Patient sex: M
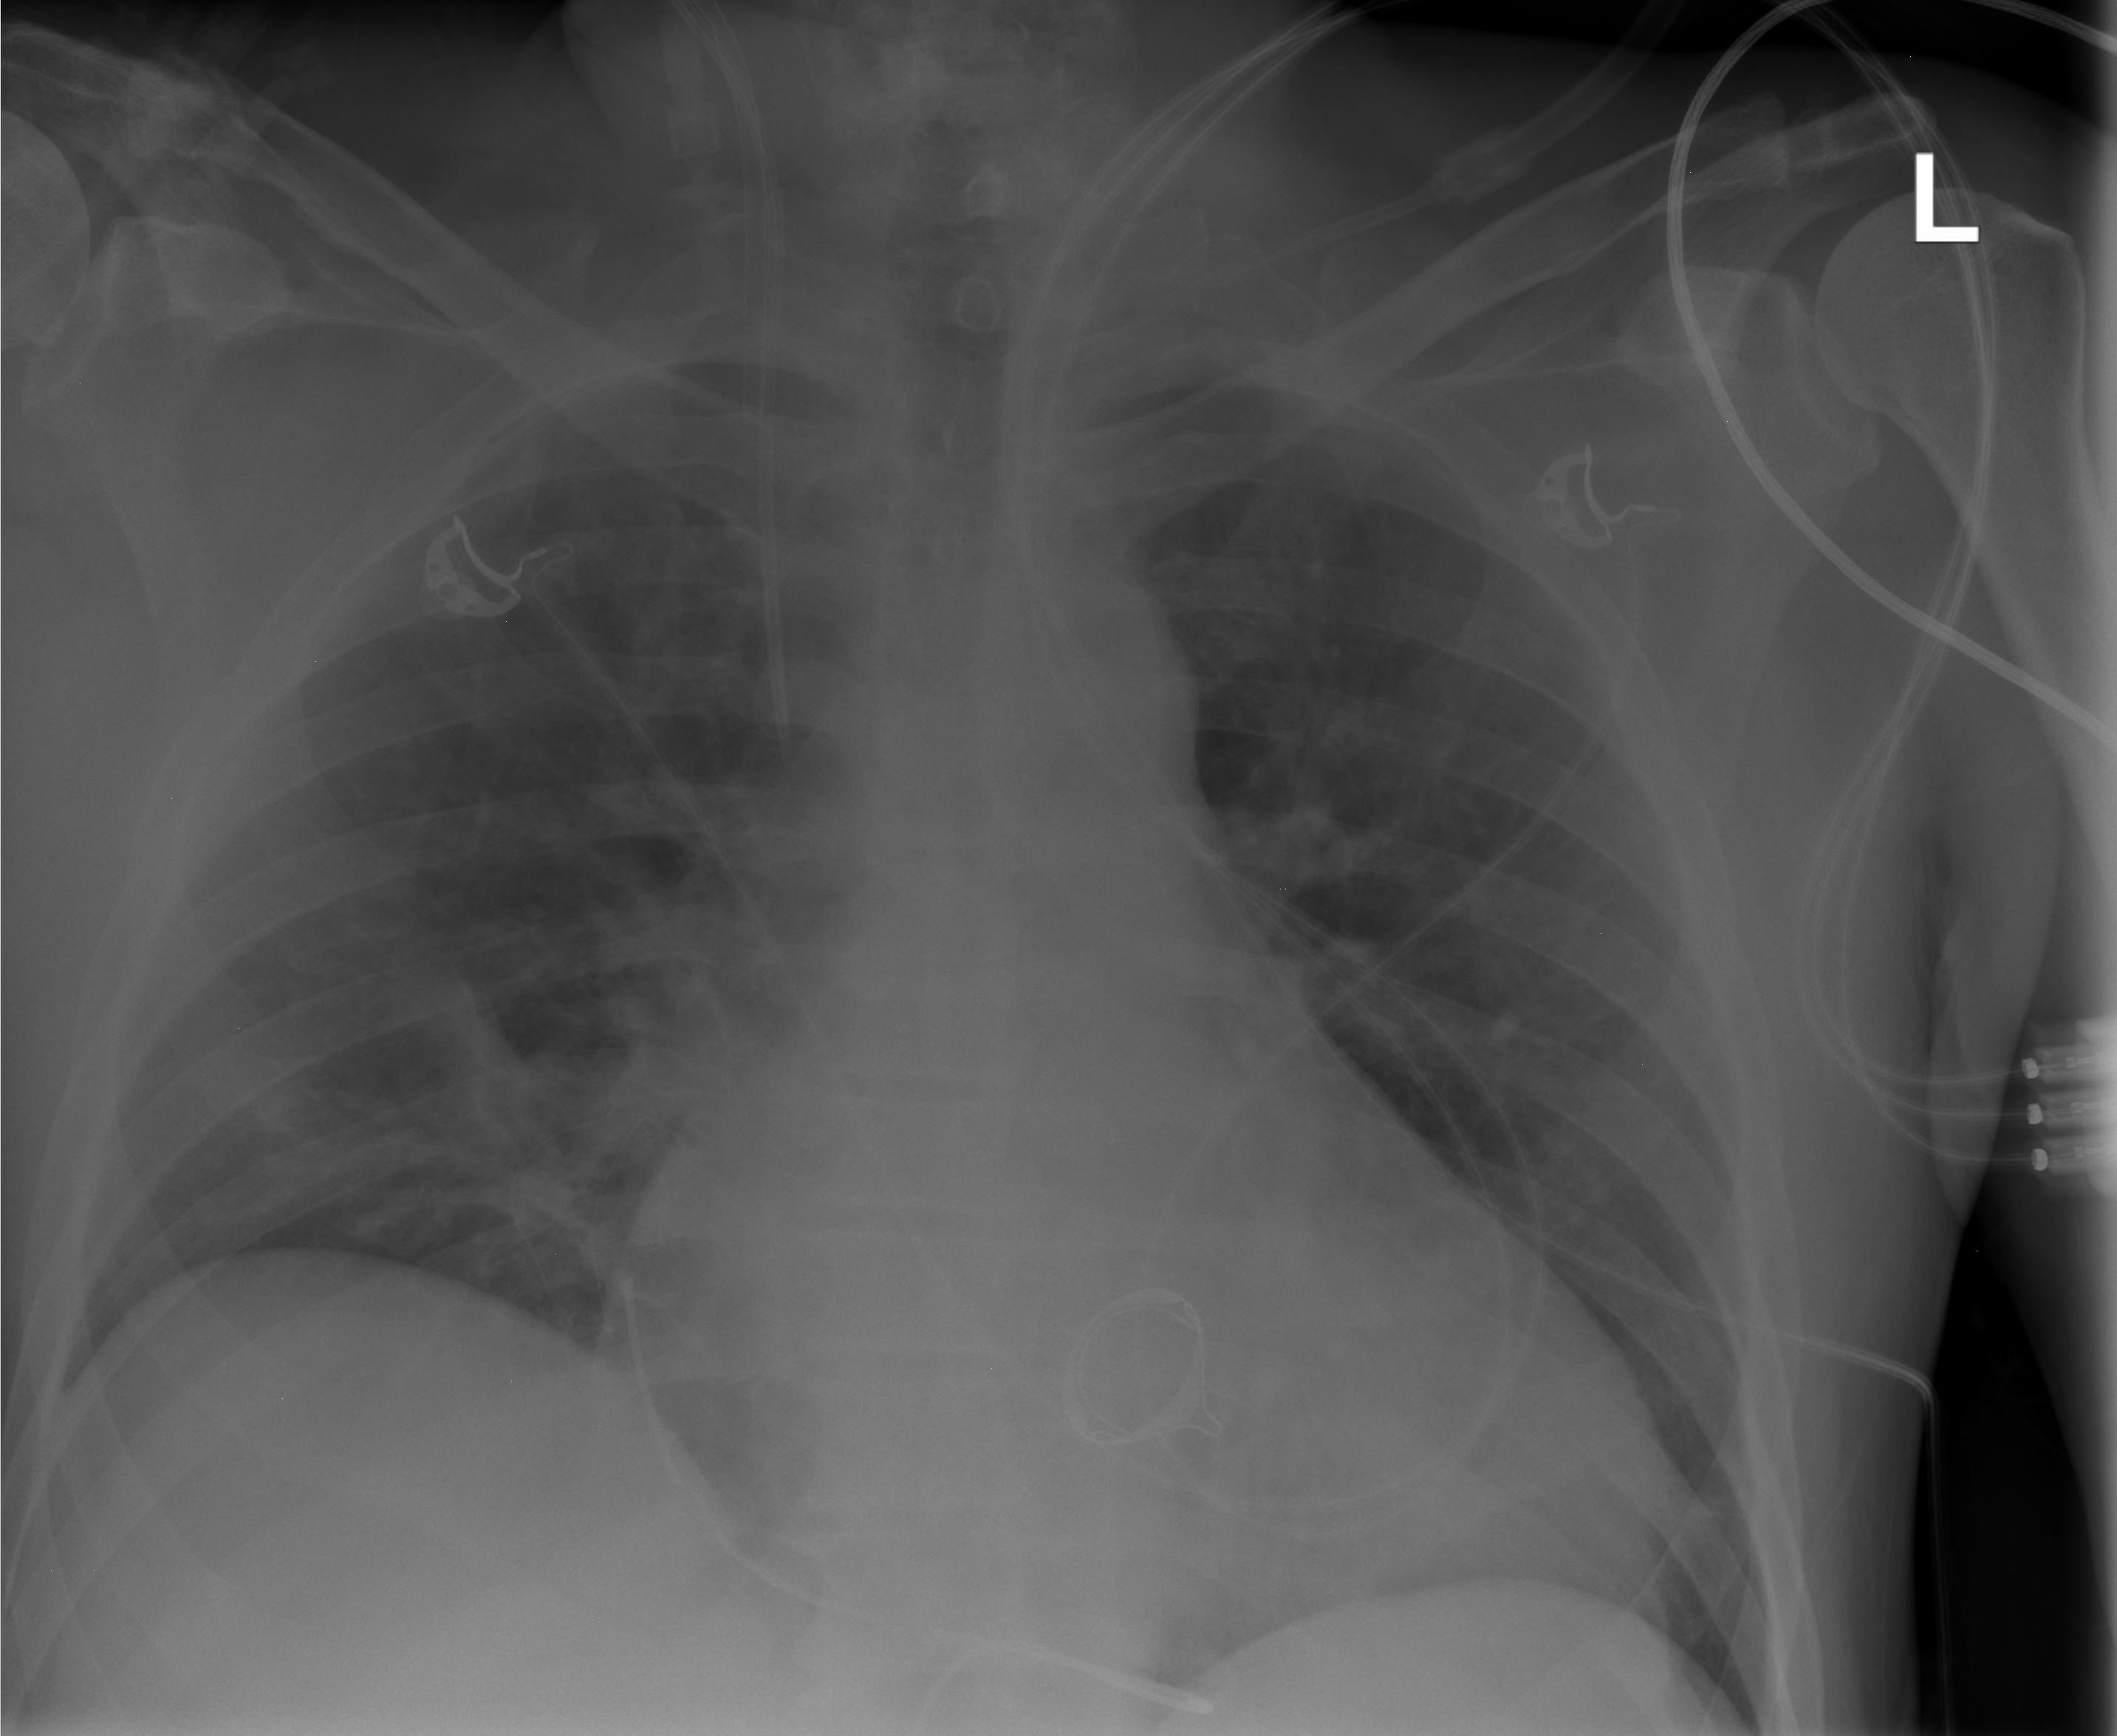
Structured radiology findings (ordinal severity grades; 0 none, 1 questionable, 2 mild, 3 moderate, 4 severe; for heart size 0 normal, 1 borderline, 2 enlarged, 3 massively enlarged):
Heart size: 2
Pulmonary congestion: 2
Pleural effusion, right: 0
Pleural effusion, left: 0
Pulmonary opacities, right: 0
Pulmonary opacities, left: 0
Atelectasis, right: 2
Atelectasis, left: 0